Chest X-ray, PA view. Patient: 54 years old, sex F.
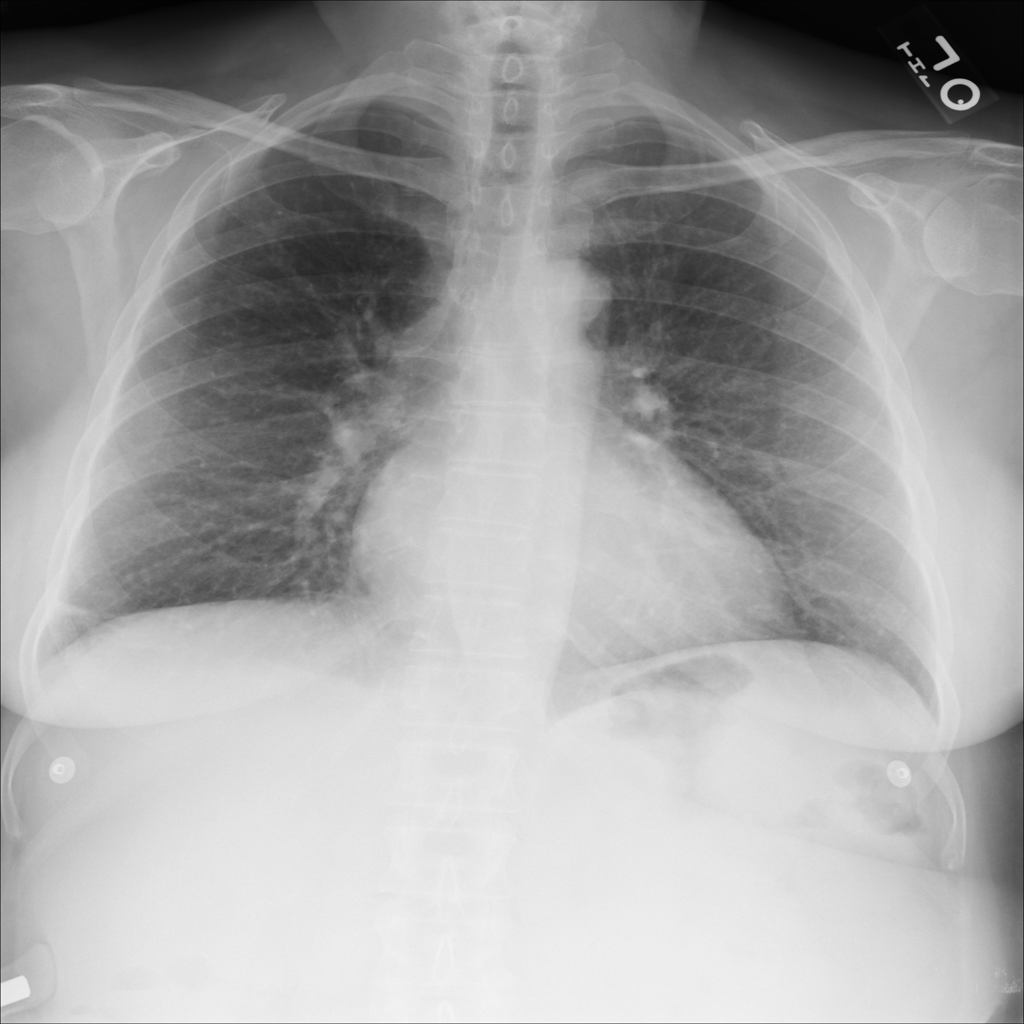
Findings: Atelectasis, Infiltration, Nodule